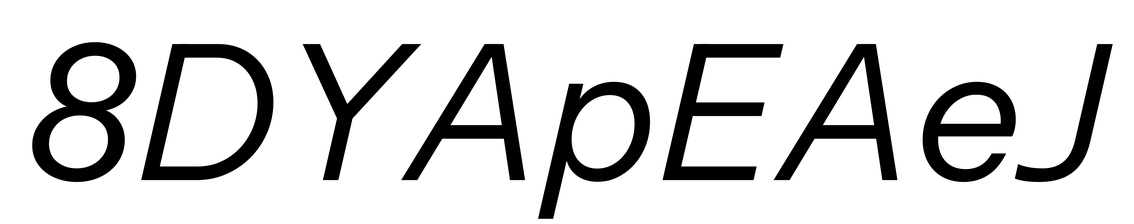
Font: InstrumentSans-Italic_Italic